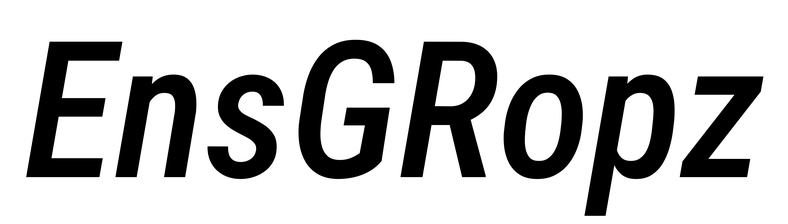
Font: Roboto-Italic_Condensed_Medium_Italic